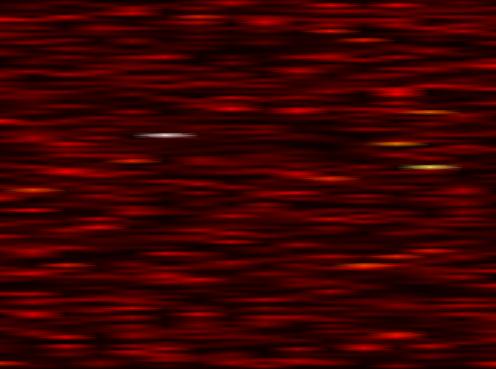
Label: FBMC